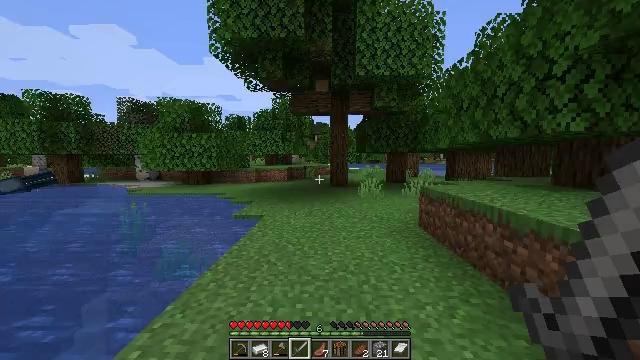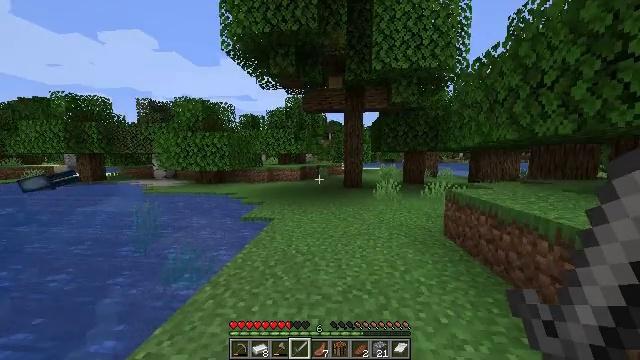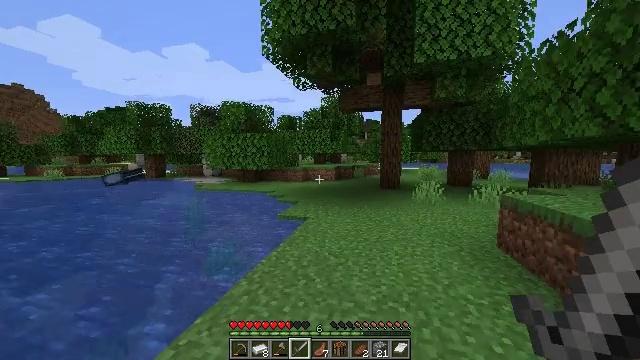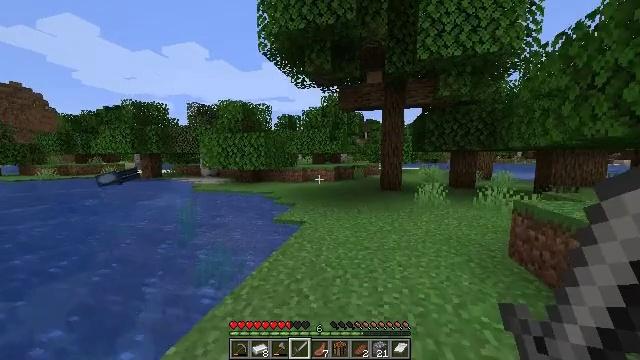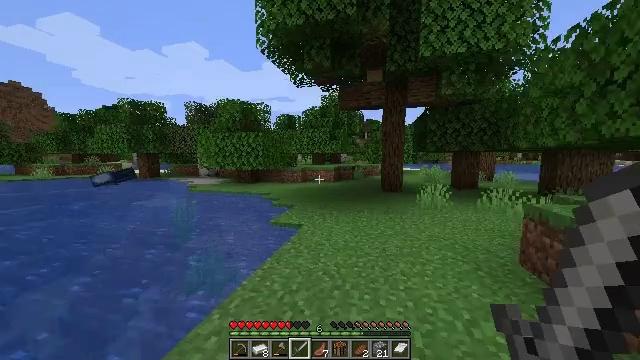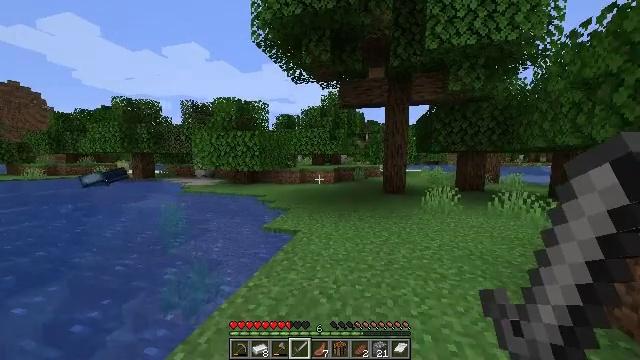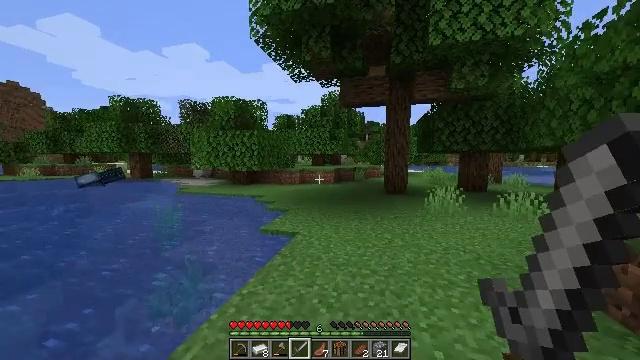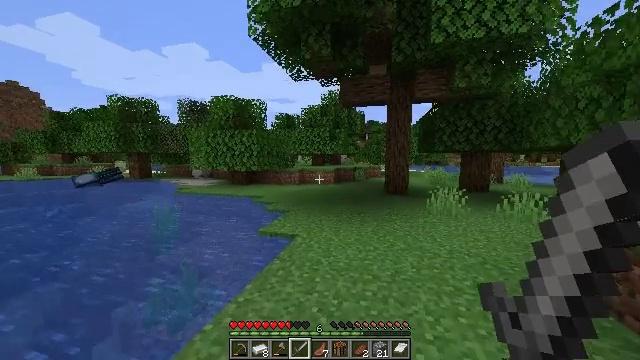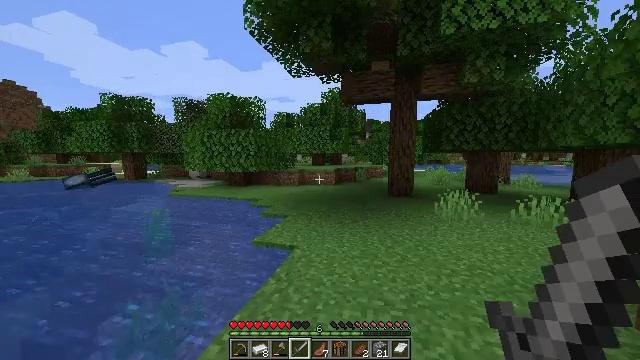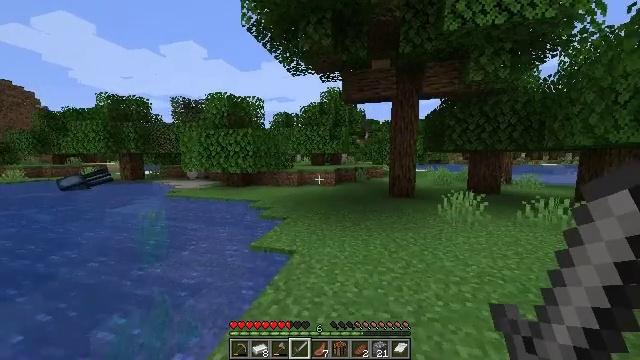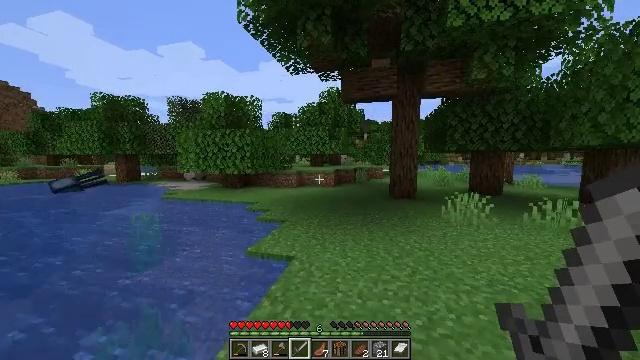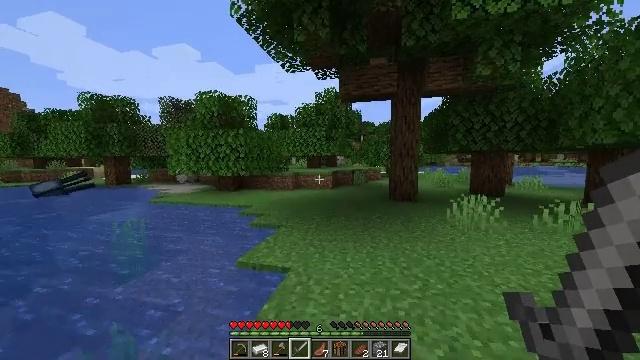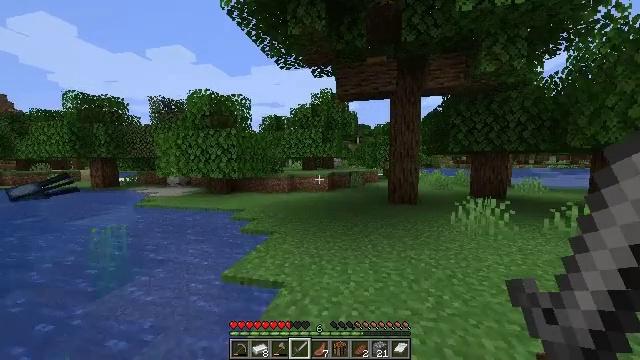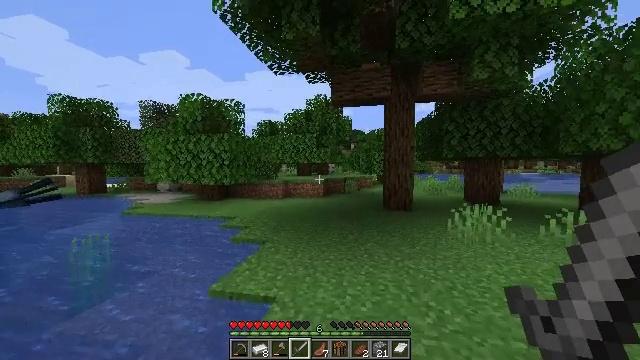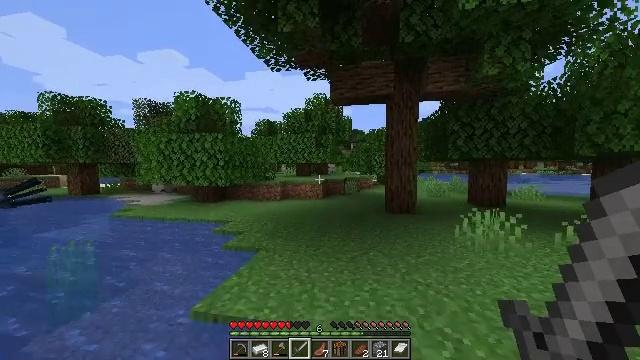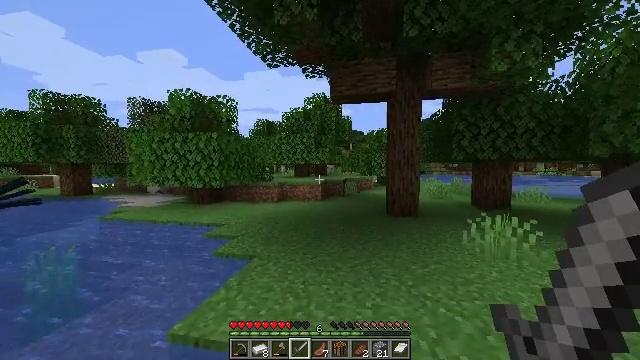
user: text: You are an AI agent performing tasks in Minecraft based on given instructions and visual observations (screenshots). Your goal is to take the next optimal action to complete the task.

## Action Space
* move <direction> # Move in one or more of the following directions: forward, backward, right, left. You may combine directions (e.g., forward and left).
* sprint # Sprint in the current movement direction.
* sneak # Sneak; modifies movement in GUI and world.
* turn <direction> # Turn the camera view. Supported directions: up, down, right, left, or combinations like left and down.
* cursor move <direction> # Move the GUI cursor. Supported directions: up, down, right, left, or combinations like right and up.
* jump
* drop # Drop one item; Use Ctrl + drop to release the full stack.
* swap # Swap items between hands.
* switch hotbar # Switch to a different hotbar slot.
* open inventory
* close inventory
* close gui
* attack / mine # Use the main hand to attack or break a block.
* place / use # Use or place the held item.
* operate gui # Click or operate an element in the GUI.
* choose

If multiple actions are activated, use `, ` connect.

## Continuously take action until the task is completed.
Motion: motion action
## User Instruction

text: Remove oak leaves from branches.
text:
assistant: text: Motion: move forward, sprint
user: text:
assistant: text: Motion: move forward, sprint, turn left
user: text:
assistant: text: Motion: move forward, sprint
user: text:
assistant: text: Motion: move forward, sprint
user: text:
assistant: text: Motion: move forward, sprint
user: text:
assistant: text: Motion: move forward, sprint
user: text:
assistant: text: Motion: move forward, sprint
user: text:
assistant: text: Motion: move forward, sprint
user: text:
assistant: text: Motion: move forward, sprint
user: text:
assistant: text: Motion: move forward, sprint
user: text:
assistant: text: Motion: move forward, sprint
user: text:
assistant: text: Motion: move forward, sprint, turn right
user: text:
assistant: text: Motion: move forward, sprint, turn right and up
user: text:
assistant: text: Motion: move forward, sprint
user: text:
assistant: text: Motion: move forward, sprint
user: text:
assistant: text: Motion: move forward, sprint
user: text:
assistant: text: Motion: move forward, sprint
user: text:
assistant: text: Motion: move forward, sprint
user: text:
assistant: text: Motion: move forward, sprint
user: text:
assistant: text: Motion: move forward, sprint
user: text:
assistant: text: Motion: move forward, sprint
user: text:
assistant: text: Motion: move forward, sprint
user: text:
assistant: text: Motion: move forward, sprint
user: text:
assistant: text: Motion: move forward, sprint
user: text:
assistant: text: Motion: move forward, sprint
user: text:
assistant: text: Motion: move forward, sprint
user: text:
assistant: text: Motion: move forward, sprint
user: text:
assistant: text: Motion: move forward, sprint
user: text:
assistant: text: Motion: move forward, sprint
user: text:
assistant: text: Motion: move forward, sprint